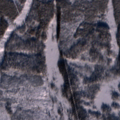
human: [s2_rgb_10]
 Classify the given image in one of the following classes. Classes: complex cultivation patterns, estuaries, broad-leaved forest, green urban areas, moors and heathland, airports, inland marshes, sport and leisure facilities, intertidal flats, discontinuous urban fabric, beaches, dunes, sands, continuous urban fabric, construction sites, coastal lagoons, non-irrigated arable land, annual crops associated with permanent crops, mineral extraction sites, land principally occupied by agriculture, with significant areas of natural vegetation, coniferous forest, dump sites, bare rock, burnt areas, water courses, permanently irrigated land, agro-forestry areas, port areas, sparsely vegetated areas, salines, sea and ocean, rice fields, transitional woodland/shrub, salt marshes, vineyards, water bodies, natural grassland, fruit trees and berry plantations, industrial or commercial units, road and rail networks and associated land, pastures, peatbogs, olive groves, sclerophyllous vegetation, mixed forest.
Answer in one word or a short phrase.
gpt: coniferous forest, mixed forest, transitional woodland/shrub